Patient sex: F
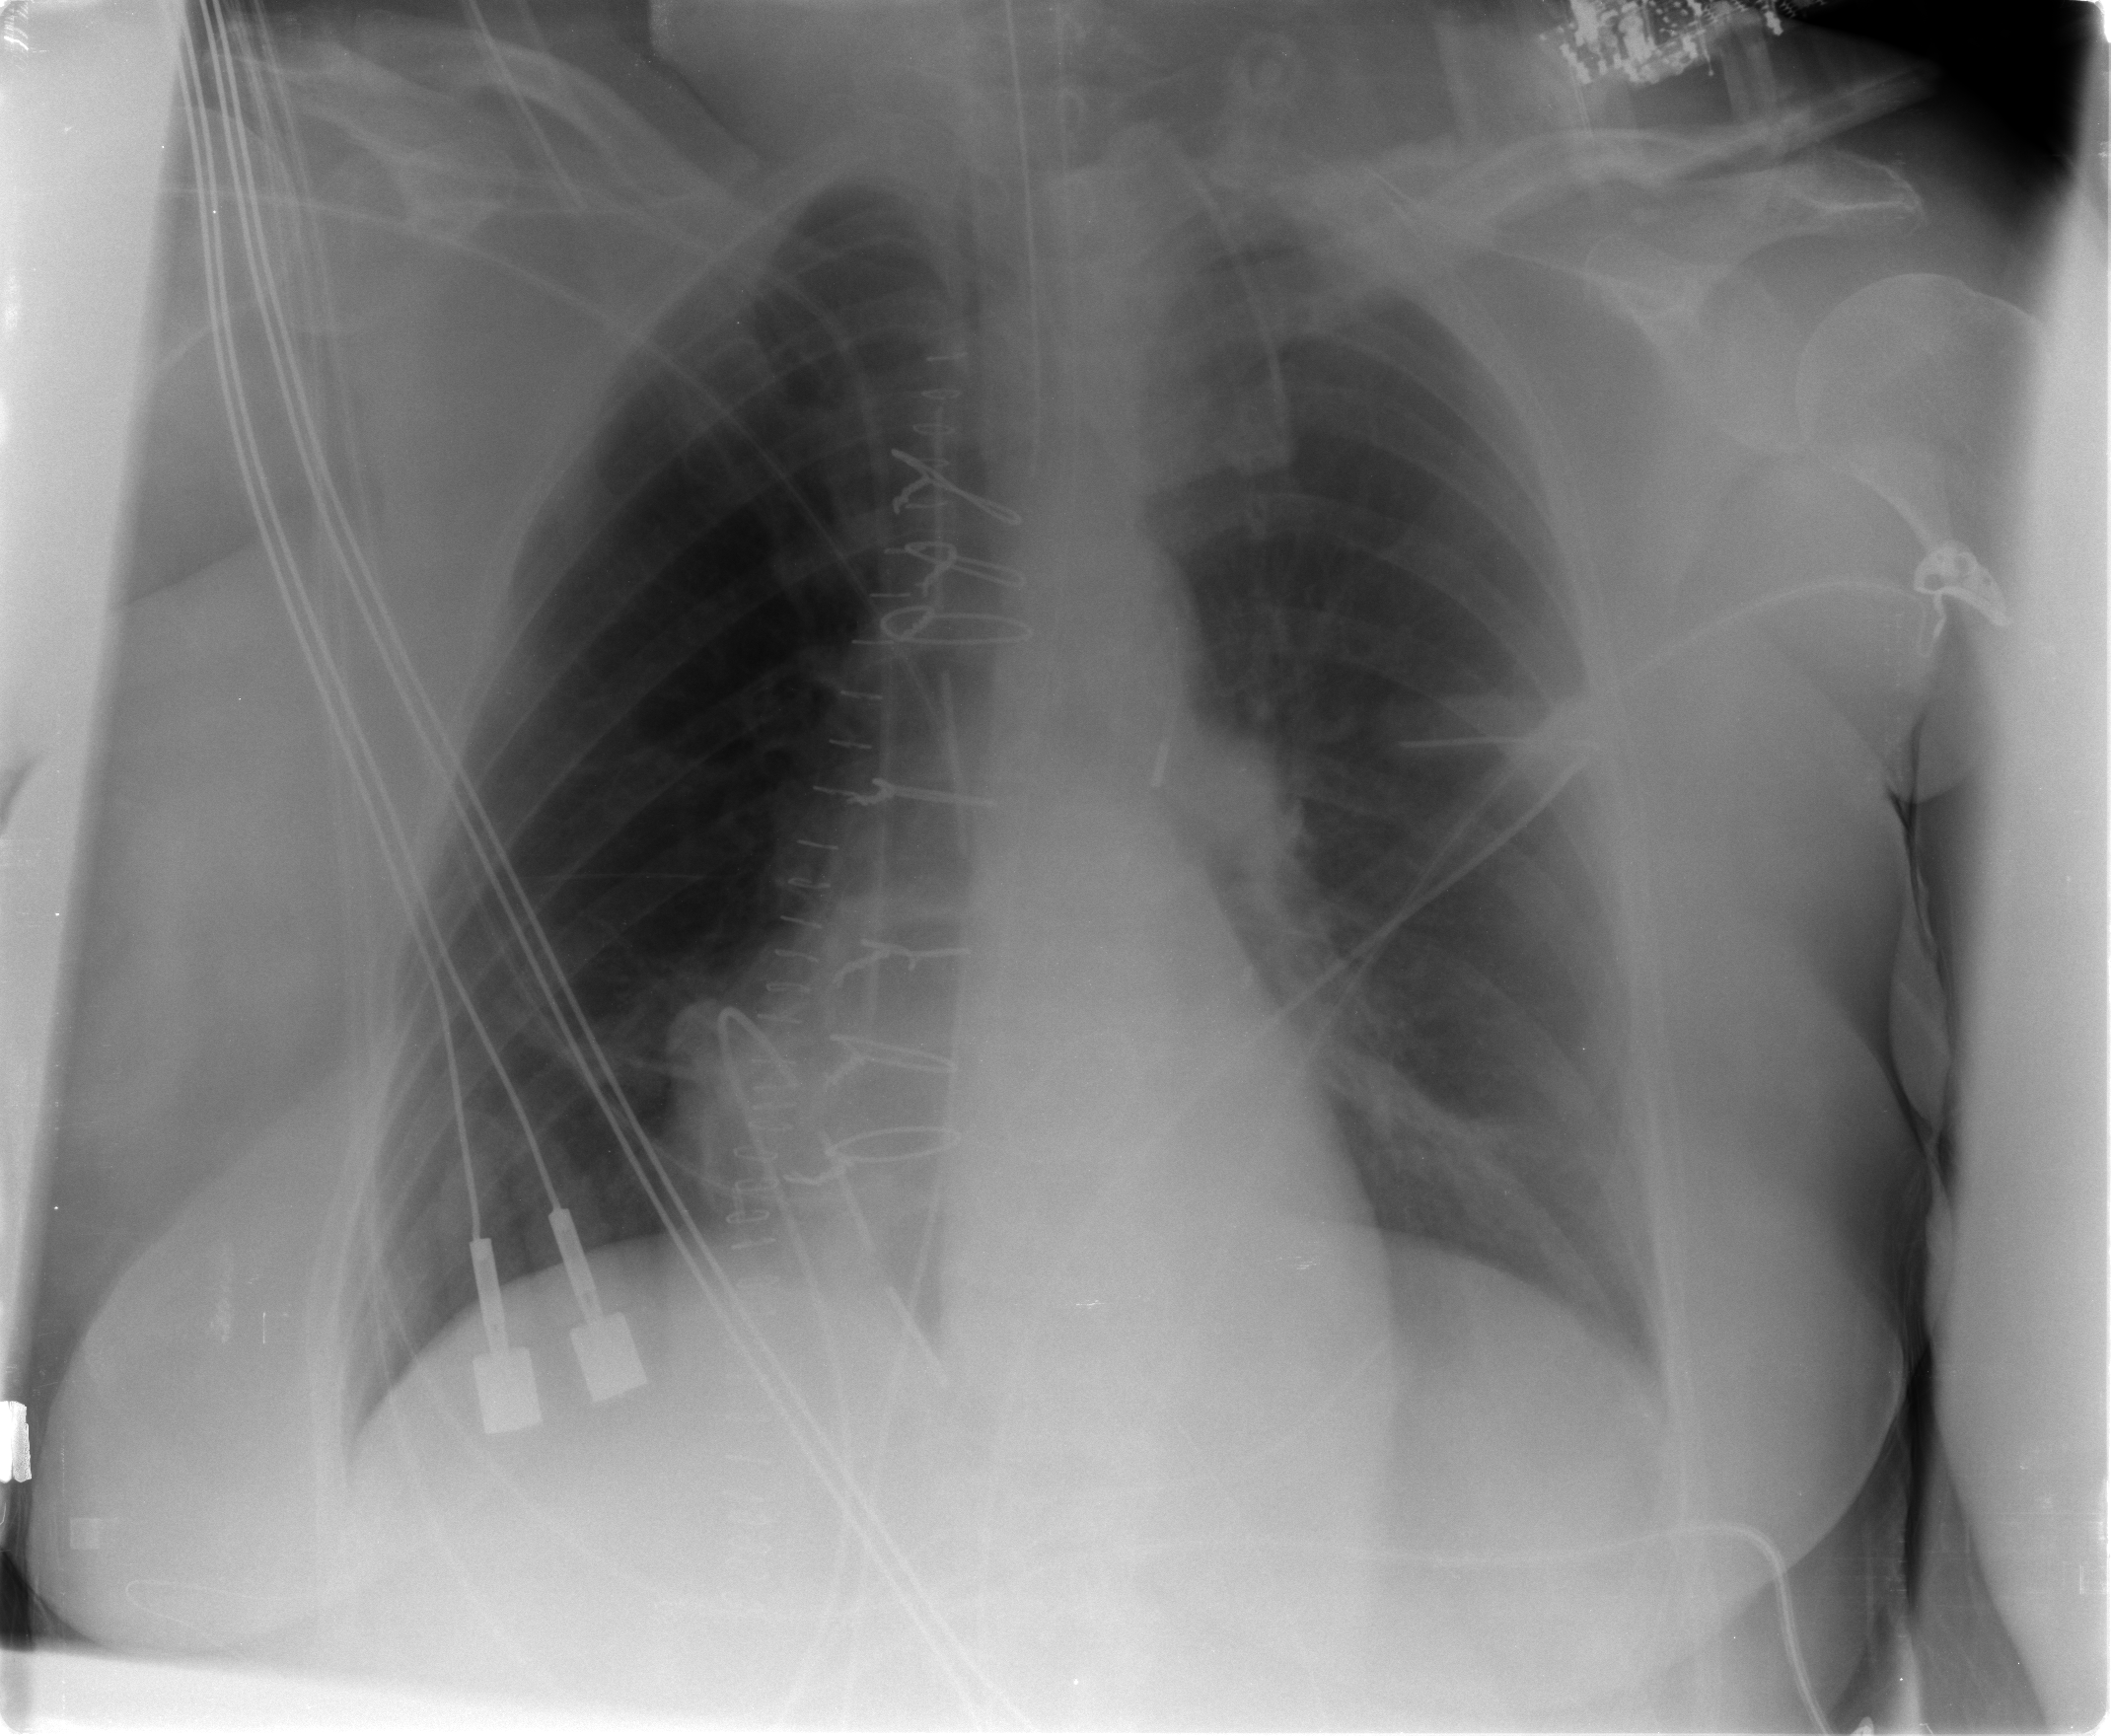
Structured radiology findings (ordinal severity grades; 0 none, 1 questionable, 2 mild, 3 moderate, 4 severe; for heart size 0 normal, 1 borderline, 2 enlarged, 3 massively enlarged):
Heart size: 0
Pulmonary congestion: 0
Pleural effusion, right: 0
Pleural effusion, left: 1
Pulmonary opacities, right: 0
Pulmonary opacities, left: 0
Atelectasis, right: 2
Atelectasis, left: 2